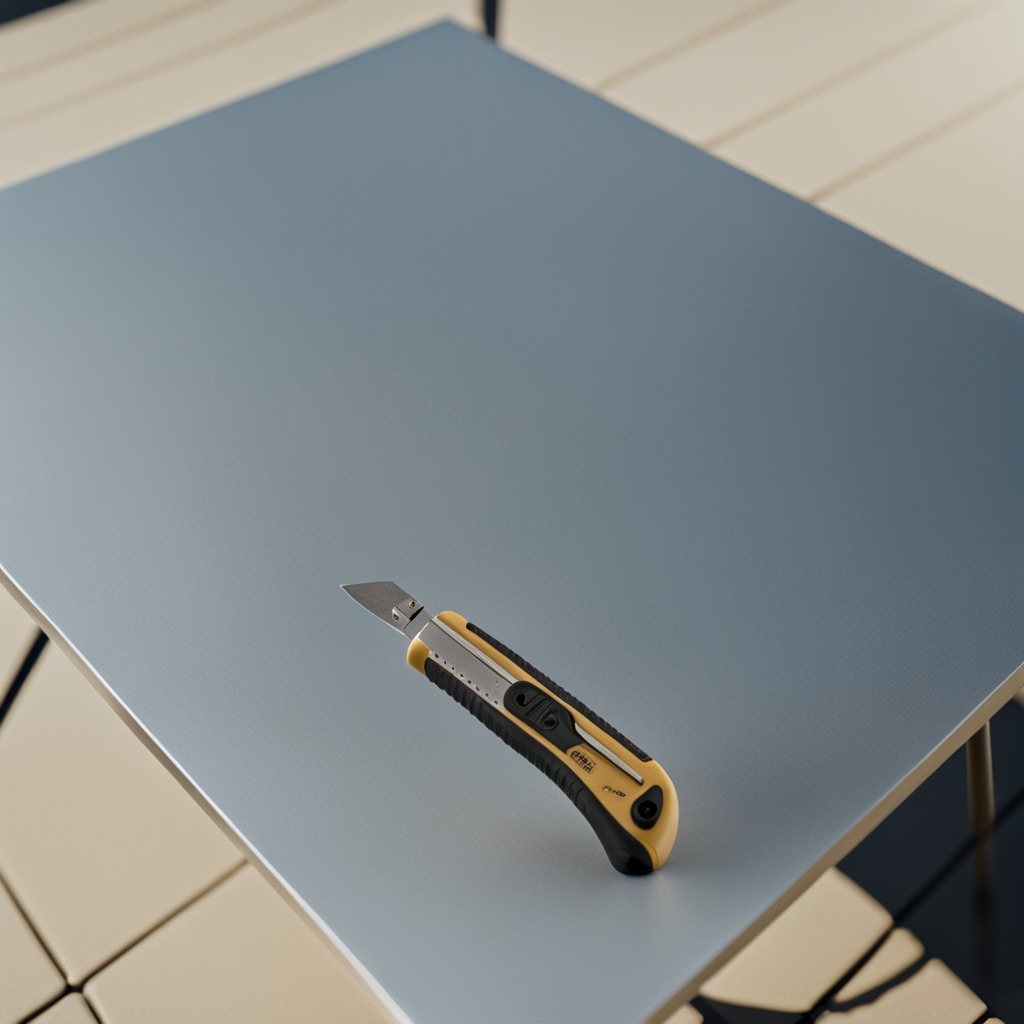
A utility knife is lying on the textured surface of a clean utility table.